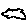
Label: cloud